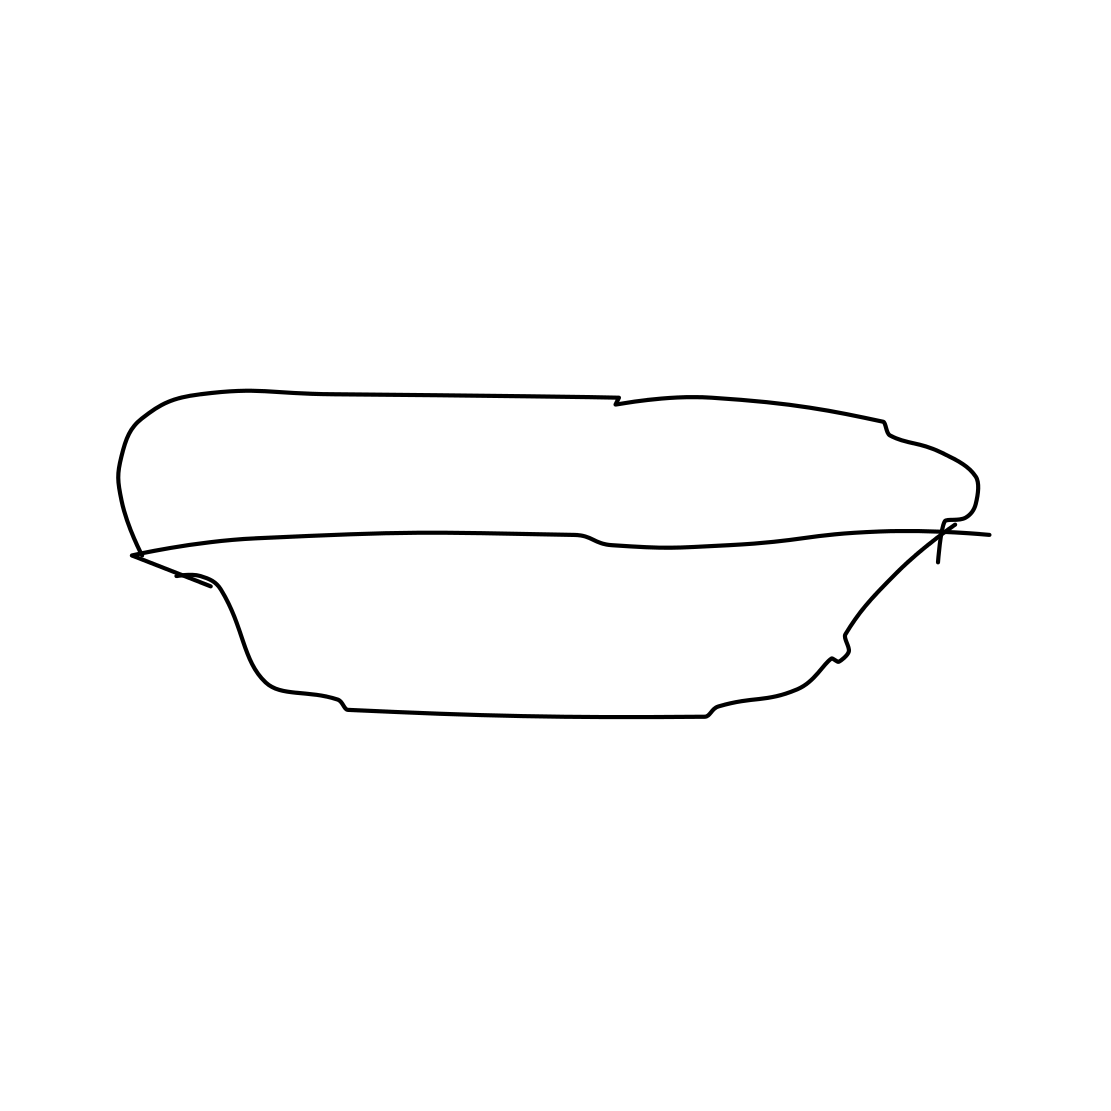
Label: bathtub